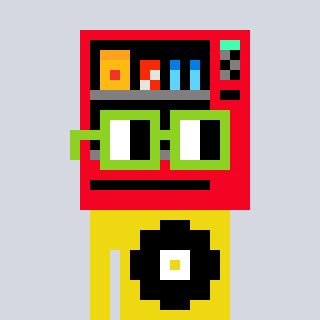
a pixel art character with square light green glasses, a vending machine-shaped head and a yellow-colored body on a cool background